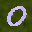
Label: 0